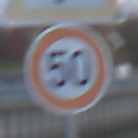
Verkehrszeichen: Geschwindigkeit50
Zusatzzeichen oben: AmphibienwanderungLinks
Umgebung: Outdoor, Suburban
Tageszeit: SunriseSunset
Wetter: PartlyCloudy
Licht: Natural
Jahreszeit: NotSpecified
Kontrast: LowContrast